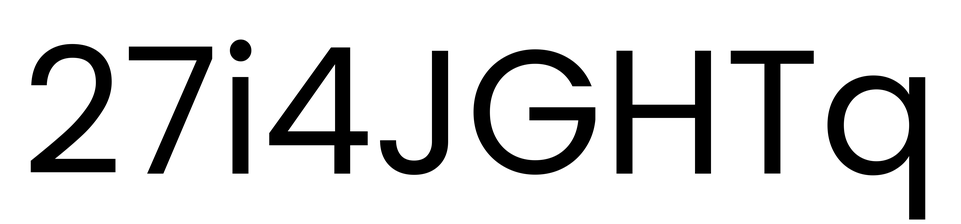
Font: Poppins-Regular